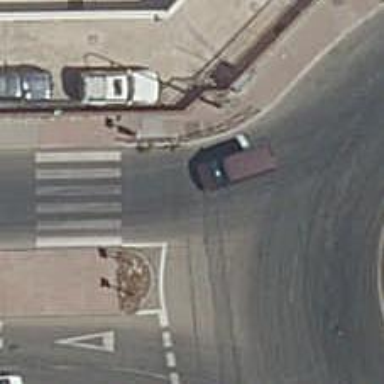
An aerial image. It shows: Roundabout on residential road.